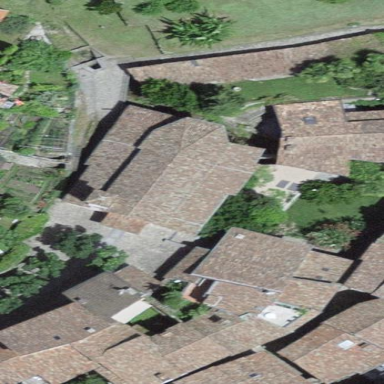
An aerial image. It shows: Building with gabled roof. The roof orientation is along the building's structure.